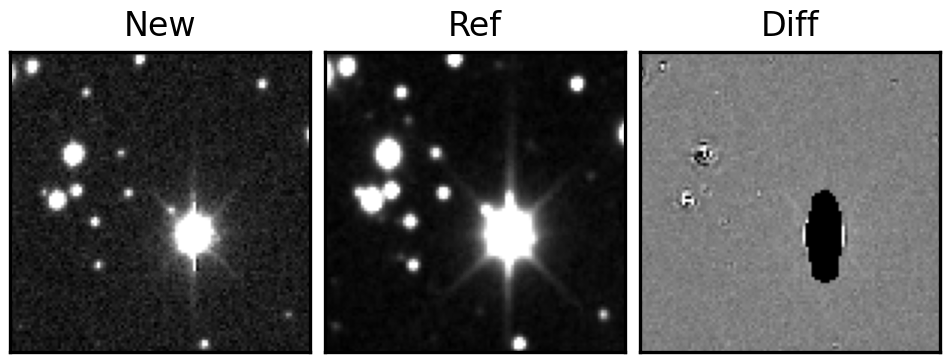
Label: bogus